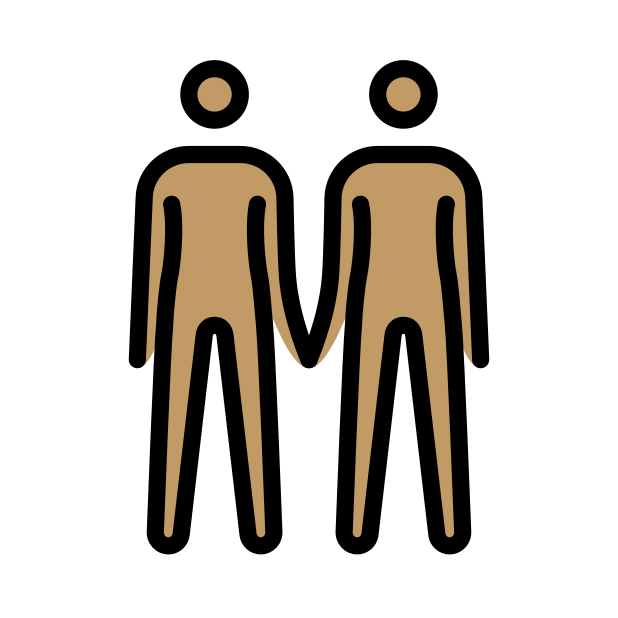
people holding hands: medium skin tone